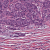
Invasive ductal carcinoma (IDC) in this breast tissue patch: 1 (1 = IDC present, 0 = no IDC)